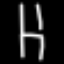
Label: chair